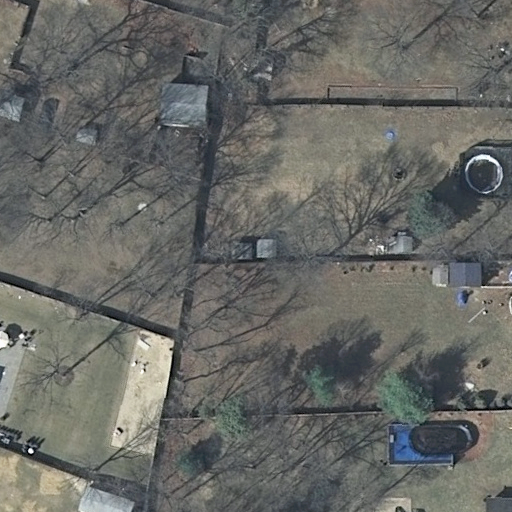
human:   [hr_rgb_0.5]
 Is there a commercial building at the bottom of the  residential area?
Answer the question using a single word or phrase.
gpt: no

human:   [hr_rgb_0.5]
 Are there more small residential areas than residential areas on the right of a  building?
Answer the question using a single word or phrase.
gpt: no

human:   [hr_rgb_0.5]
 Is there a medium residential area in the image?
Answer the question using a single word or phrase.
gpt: no

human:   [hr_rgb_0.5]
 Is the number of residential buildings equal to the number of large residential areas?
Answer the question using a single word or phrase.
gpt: yes

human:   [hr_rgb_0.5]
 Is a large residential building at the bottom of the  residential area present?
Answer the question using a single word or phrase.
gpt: no

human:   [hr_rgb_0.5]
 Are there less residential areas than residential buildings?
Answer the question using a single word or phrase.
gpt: no

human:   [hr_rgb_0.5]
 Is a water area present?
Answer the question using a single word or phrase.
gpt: no

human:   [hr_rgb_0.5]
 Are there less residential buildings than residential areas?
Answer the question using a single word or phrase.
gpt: no

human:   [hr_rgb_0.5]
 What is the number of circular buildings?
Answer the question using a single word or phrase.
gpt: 0

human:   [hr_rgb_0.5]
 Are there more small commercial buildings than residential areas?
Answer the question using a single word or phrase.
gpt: no

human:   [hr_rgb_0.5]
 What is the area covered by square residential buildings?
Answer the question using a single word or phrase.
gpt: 0m2

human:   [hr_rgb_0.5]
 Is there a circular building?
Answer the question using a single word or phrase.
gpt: no

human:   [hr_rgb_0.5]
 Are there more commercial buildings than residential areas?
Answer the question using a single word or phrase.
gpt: no

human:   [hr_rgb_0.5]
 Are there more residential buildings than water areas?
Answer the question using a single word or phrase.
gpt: yes

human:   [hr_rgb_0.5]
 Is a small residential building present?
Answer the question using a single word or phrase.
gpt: yes

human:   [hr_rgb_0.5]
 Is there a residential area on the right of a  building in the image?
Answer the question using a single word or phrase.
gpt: yes

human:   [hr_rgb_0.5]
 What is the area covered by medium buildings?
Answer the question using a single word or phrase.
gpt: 0m2

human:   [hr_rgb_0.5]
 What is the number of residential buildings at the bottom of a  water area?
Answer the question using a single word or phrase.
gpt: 0

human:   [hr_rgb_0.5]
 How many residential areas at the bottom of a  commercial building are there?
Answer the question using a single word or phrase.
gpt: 0

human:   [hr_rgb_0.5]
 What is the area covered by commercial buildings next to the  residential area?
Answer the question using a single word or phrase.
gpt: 0m2

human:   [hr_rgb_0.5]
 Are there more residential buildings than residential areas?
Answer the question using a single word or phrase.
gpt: no

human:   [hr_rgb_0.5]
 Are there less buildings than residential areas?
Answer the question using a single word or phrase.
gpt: no

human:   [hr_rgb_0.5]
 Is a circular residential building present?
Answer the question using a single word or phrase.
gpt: no

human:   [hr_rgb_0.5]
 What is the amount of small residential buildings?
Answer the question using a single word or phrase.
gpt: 1

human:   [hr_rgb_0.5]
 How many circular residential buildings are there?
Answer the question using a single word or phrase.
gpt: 0

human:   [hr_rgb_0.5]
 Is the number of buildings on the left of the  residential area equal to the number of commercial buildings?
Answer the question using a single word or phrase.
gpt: no

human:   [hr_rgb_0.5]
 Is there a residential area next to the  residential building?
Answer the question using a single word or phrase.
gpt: yes

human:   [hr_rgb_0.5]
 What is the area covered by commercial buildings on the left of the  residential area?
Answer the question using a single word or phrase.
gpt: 0m2

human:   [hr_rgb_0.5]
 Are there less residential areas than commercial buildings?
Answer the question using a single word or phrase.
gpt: no

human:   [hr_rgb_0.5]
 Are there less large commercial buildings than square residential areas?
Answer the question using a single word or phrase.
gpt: no

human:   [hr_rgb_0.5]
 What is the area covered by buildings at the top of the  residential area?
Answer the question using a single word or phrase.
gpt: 0m2

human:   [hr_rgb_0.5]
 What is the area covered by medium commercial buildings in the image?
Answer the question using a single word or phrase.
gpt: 0m2

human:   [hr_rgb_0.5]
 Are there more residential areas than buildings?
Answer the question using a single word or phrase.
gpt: no

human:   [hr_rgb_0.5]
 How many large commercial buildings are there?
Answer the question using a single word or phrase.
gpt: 0

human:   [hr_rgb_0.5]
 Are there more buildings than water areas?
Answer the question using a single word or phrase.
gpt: yes

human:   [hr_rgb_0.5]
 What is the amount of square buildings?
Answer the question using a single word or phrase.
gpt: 0